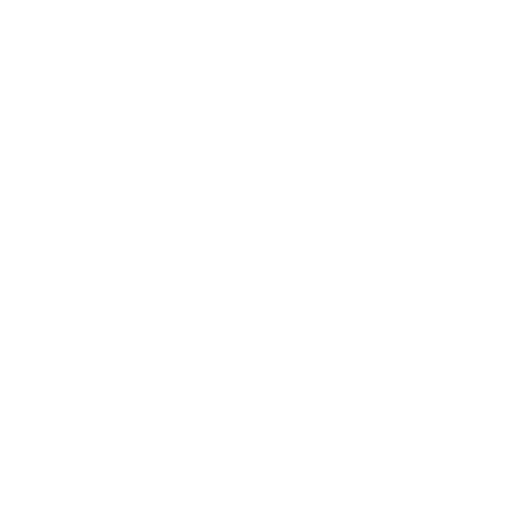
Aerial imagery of valley in Nevada named Pack Rat Canyon containing only shrub